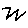
Label: zigzag